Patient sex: F
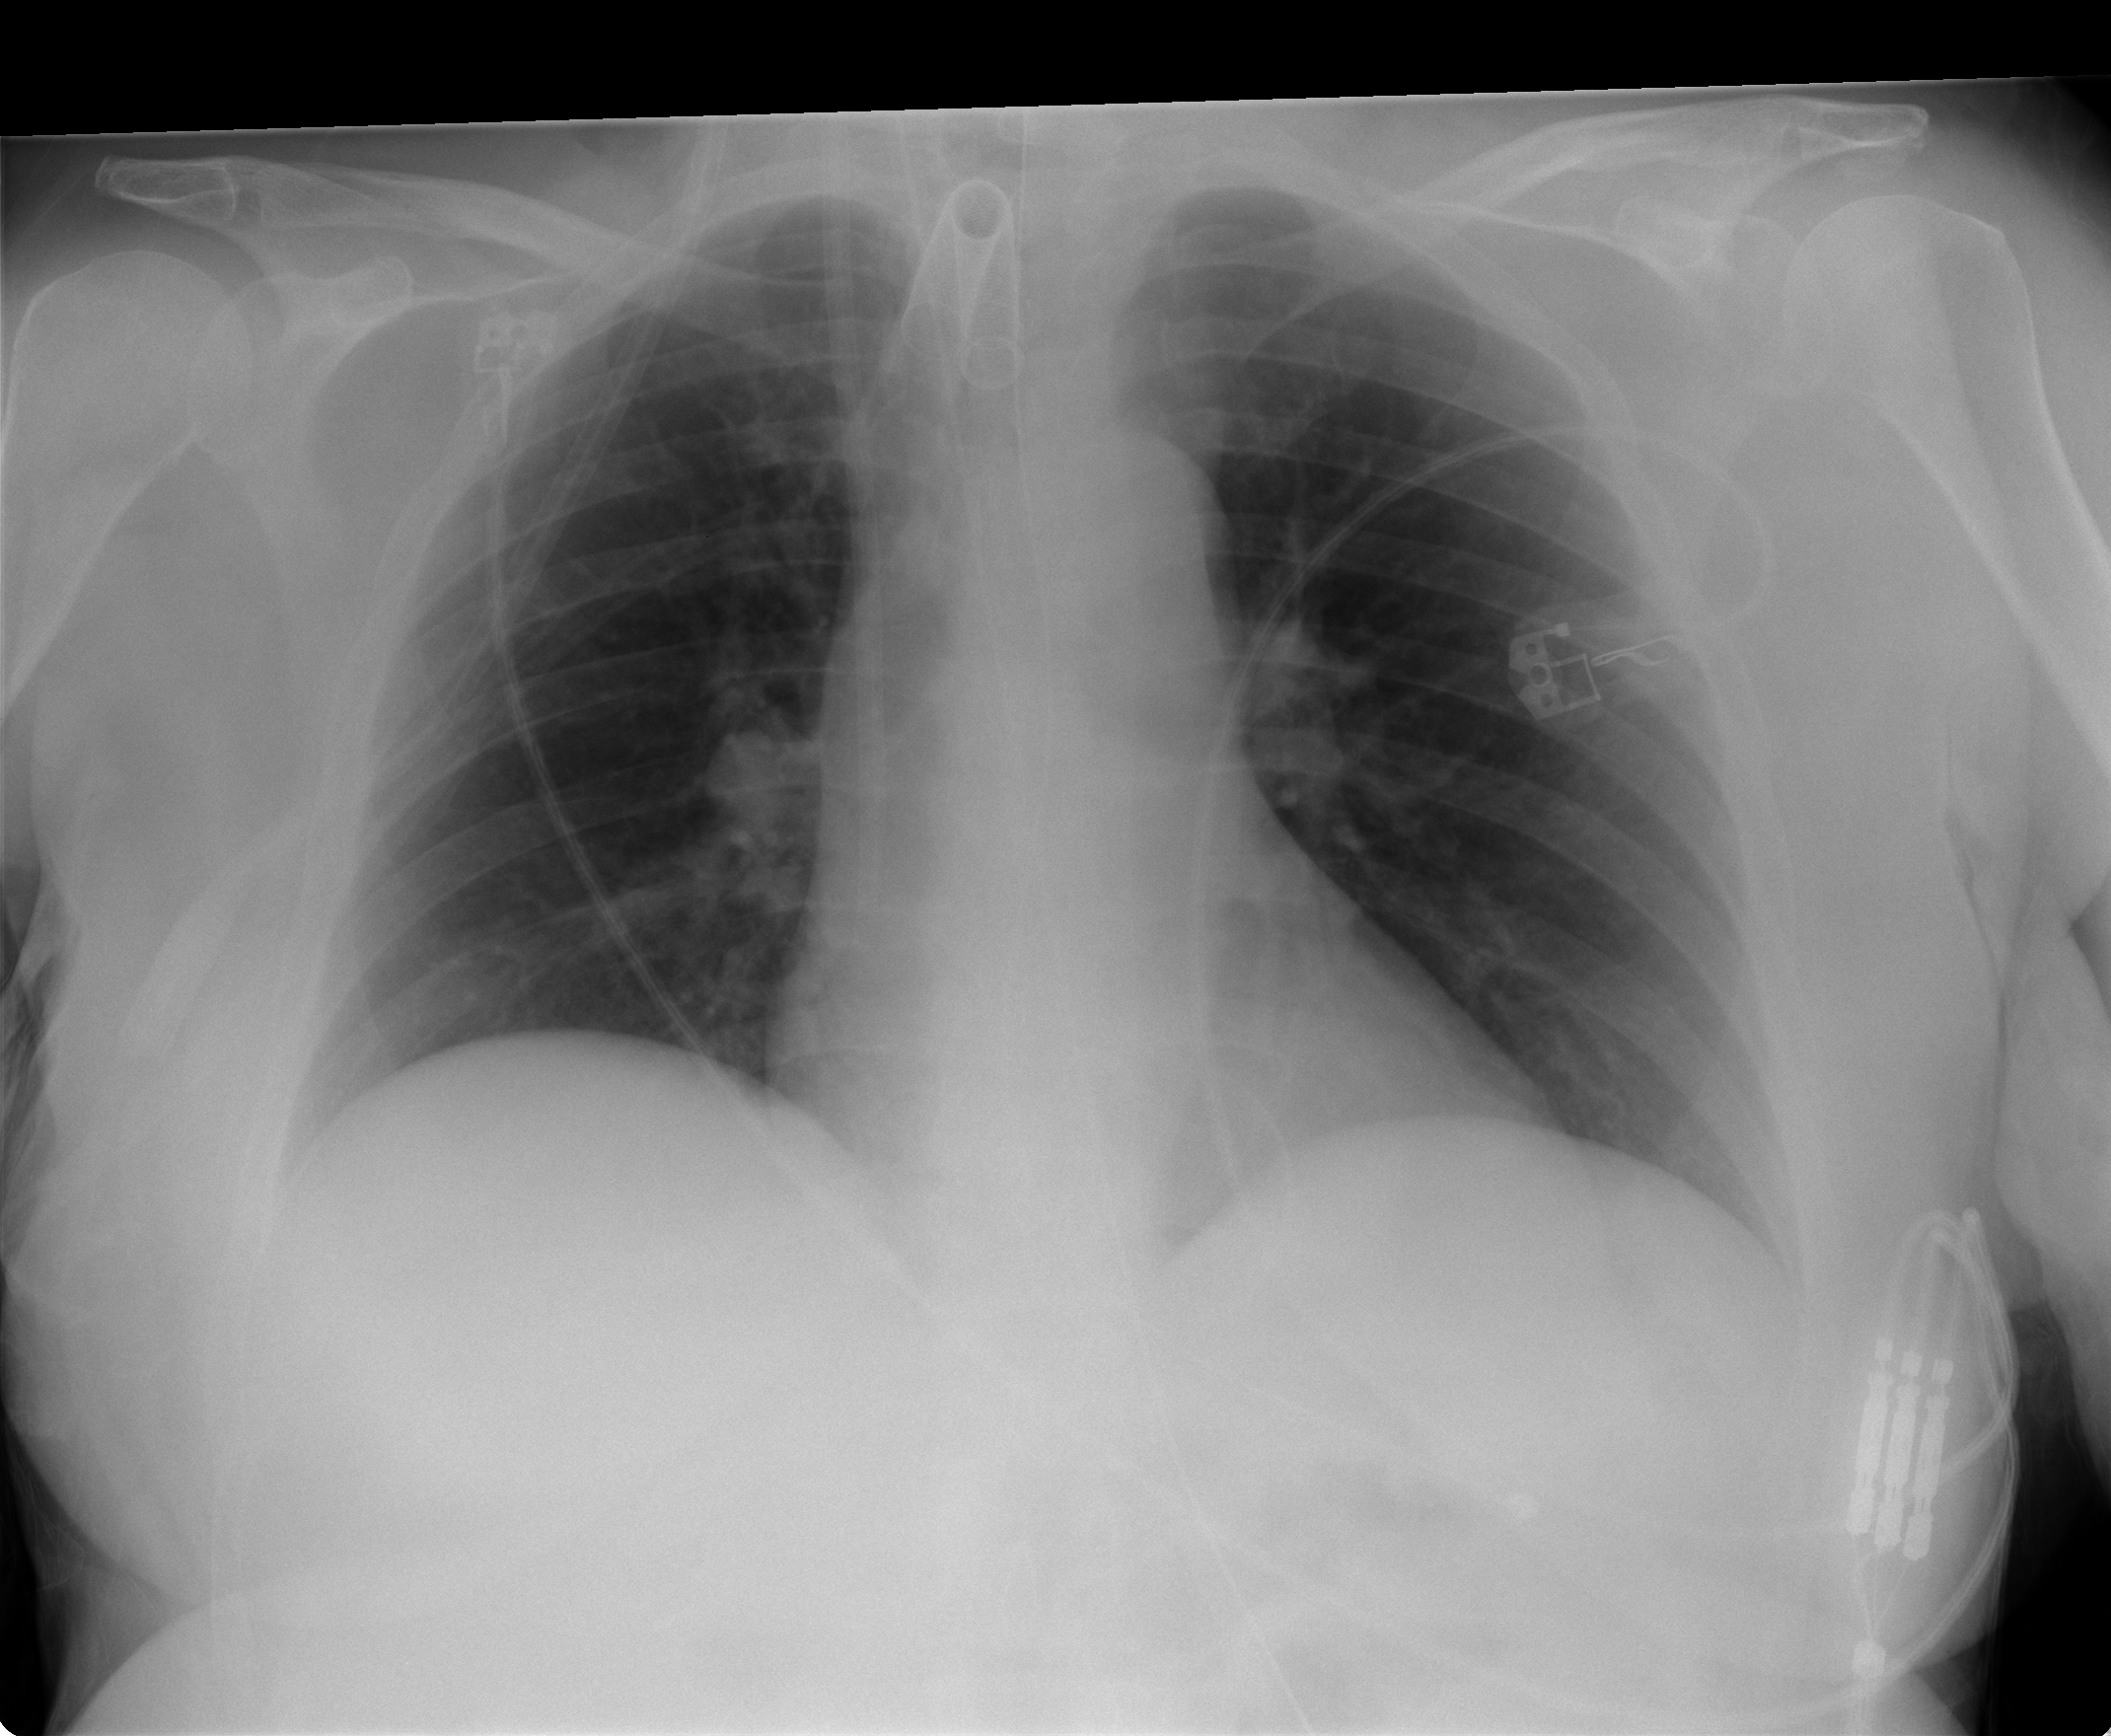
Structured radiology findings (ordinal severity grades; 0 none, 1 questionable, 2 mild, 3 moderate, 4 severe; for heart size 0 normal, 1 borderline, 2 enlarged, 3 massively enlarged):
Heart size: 0
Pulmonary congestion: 0
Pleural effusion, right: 0
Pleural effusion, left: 0
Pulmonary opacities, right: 0
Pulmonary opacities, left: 0
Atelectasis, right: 1
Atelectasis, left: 0